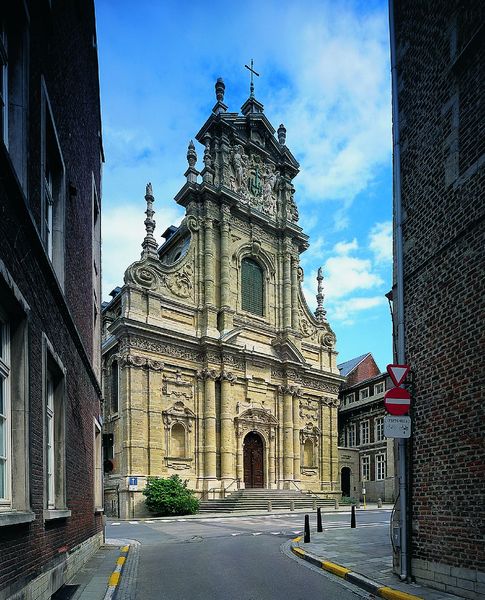
Titel: St. Michael in Löwen
Künstler: Willem Heisius
Standort: Löwen (EU - NL)
Schlagwörter: blau, himmel, wolken, gelb, fenster, frankreich, strasse, säule, säulen, gebäude, barock, häuser, kirche, gotik, renaissance, skulptur, schiff, fassade, italien, modern, giebel, pilaster, romantik, treppe, dekor, verzierung, stufen, tor, pfosten, foto, fotografie, eingang, kreuz, dom, münster, portal, wappen, voluten, dreischiffig, volute, verkehrsschild, romatik, prtal